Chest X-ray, PA view. Patient: 48 years old, sex M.
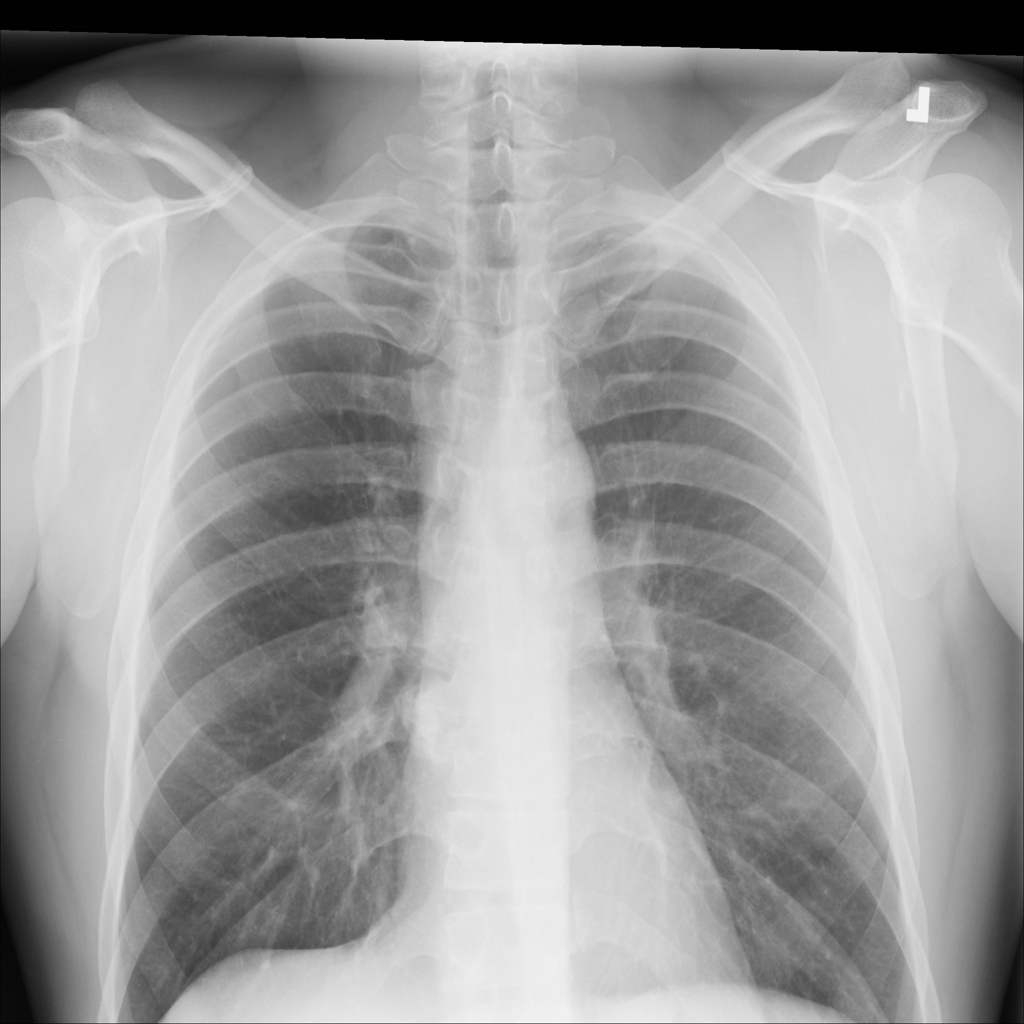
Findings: No Finding